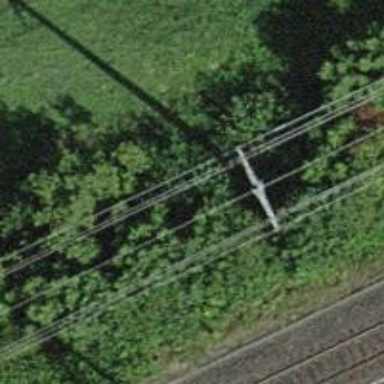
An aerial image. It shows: Power pole.